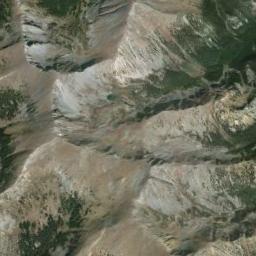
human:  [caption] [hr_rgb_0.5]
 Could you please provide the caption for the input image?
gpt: The mountain is full of bare land with some green plants .

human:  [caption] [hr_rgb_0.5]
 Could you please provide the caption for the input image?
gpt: There is not the even mountain .

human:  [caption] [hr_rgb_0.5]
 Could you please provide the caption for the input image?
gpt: The vegetation coverage of the mountains is low .

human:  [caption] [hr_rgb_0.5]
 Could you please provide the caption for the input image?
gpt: The mountain has a rugged surface and is covered with some vegetation .

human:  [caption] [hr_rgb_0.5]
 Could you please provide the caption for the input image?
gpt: There are some green land on the brown mountain .